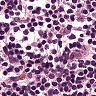
Metastatic tissue present: no